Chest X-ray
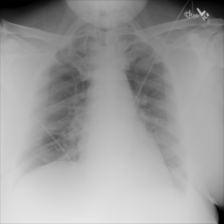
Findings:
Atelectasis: negative
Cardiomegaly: negative
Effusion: negative
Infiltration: negative
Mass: negative
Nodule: negative
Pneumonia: negative
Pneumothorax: negative
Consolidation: negative
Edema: negative
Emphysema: negative
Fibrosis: negative
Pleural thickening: negative
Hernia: negative